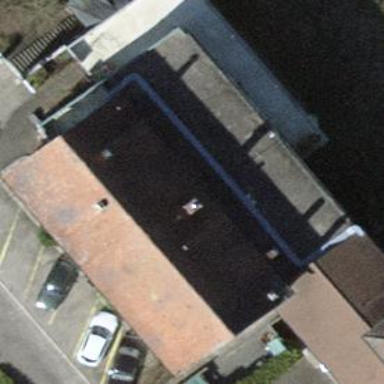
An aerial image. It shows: Building that houses restaurant.